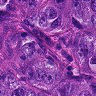
Metastatic tissue present: yes